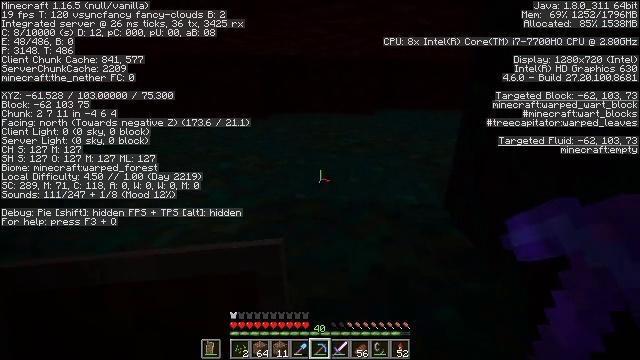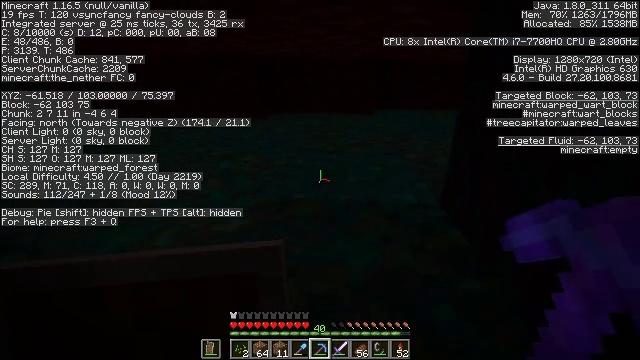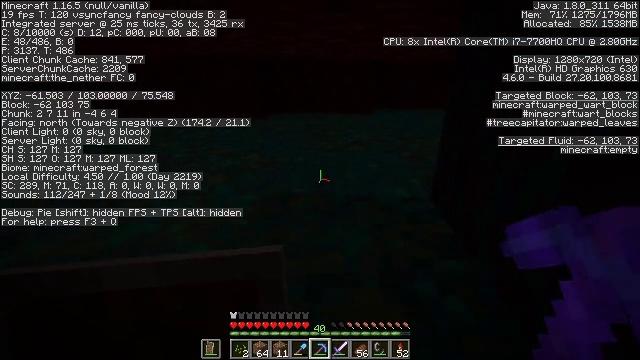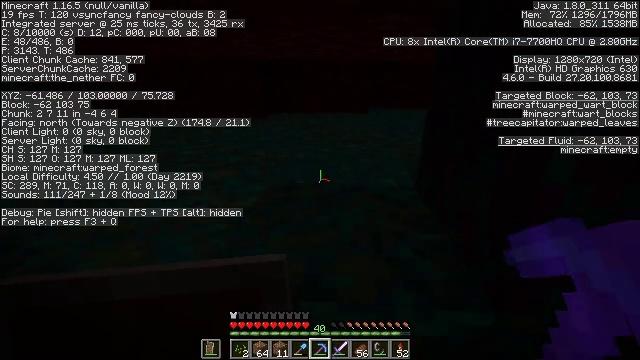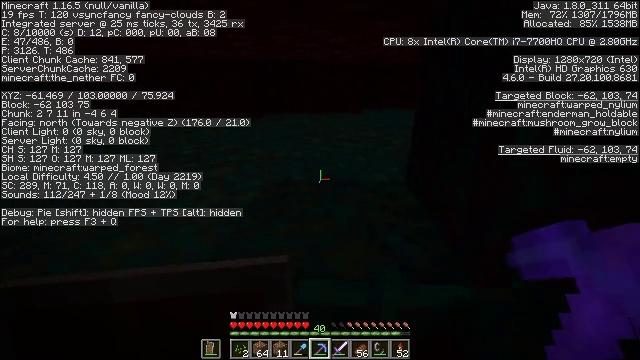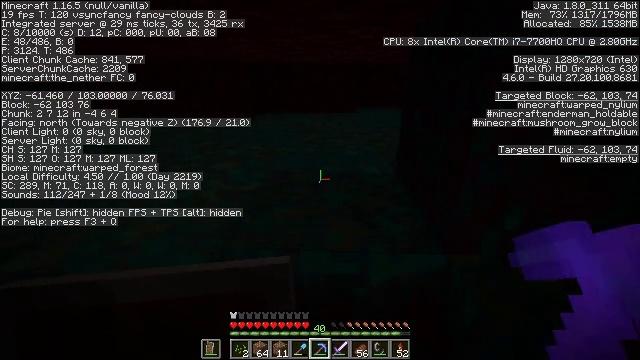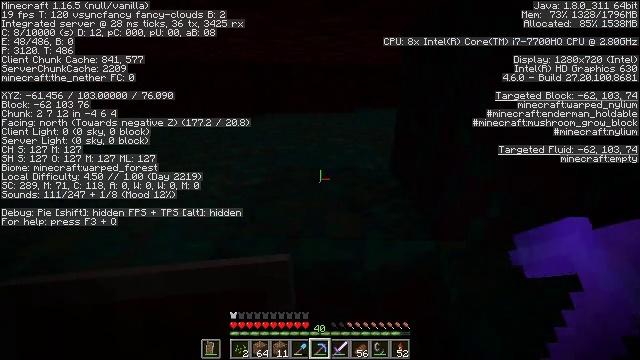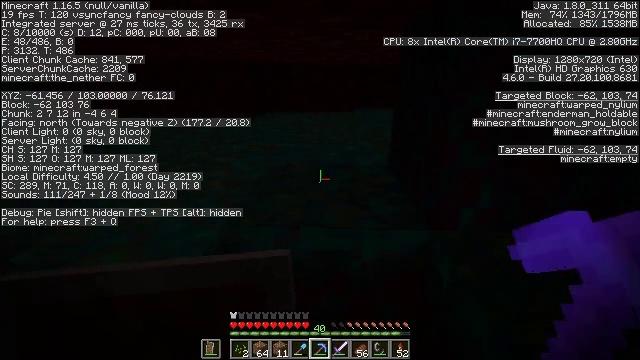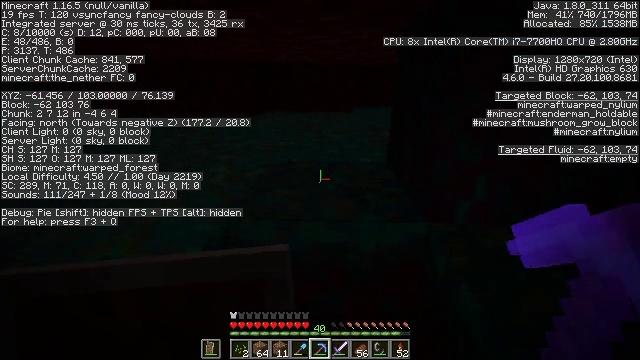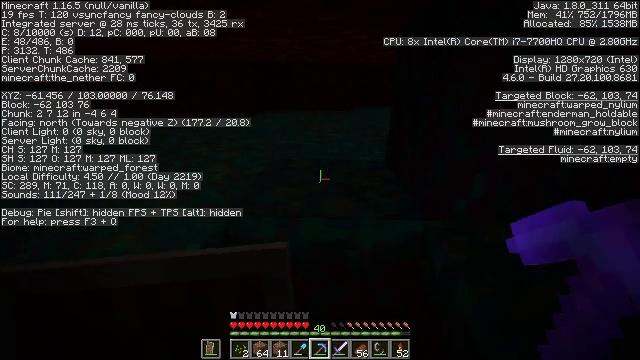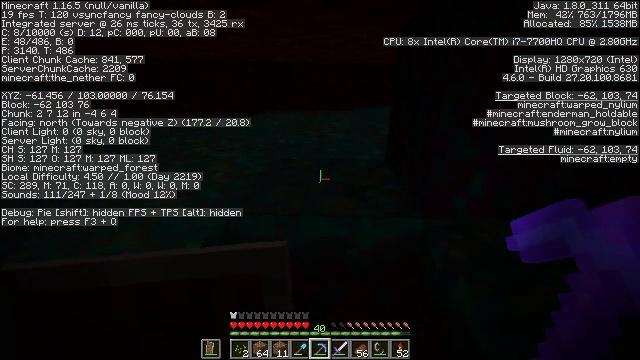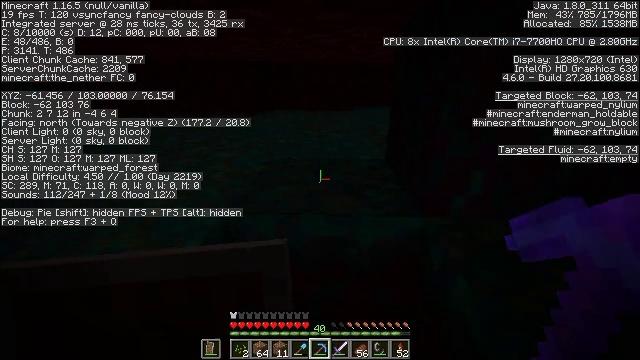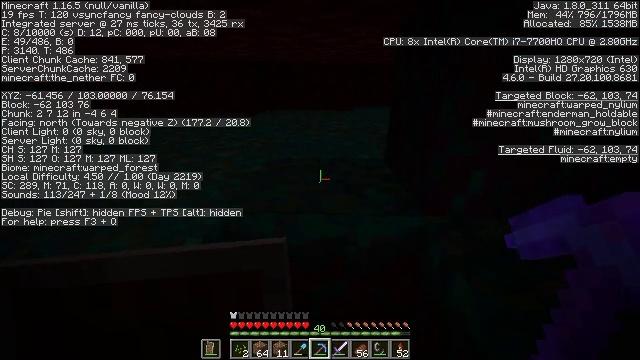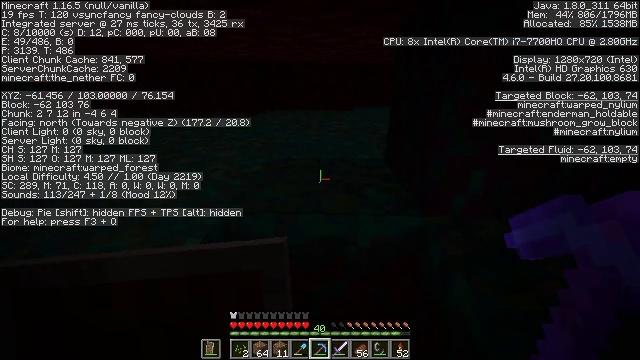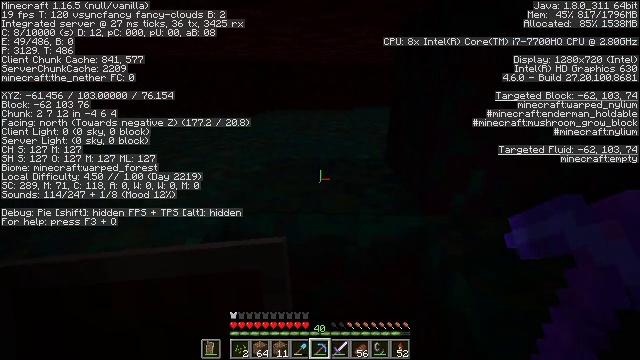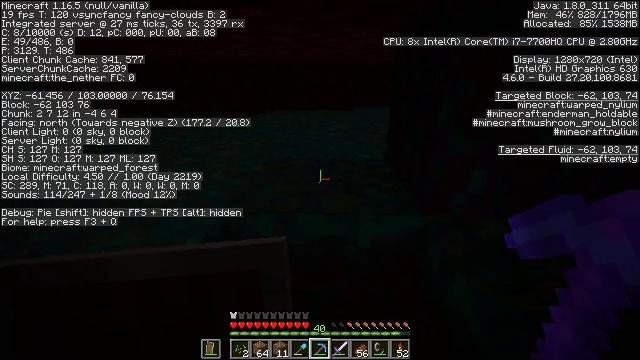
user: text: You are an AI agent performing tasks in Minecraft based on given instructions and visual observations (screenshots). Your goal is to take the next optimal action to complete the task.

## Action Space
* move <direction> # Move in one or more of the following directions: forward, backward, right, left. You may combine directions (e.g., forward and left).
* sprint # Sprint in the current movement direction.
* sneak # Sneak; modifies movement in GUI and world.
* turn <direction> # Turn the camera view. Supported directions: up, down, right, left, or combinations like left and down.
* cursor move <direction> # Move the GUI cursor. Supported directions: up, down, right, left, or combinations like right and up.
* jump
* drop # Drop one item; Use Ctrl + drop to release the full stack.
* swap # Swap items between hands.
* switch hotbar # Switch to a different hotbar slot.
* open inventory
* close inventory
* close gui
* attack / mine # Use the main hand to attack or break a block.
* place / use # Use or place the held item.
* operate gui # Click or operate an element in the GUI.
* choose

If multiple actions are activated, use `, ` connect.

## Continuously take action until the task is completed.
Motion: motion action
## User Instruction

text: Break the warped nylium block.
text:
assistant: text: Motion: move back
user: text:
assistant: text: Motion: move back
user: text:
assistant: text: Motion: move back
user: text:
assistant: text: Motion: move back, turn right
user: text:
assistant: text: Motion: no_op
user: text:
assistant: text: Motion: no_op
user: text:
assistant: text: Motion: no_op
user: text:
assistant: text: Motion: no_op
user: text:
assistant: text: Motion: no_op
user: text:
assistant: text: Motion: no_op
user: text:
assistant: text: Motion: no_op
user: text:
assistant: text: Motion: no_op
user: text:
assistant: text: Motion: no_op
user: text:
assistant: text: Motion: no_op
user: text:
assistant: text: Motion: no_op
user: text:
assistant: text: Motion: no_op
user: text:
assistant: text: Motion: no_op
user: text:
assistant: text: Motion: no_op
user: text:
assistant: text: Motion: attack / mine
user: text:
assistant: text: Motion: attack / mine
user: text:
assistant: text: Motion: attack / mine
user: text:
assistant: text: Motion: turn up, attack / mine
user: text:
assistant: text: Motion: turn up, attack / mine
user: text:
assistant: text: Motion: attack / mine
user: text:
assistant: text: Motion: attack / mine
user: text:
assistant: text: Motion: attack / mine
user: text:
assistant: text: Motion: no_op
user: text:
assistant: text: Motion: no_op
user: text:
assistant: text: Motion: no_op
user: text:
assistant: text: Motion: no_op